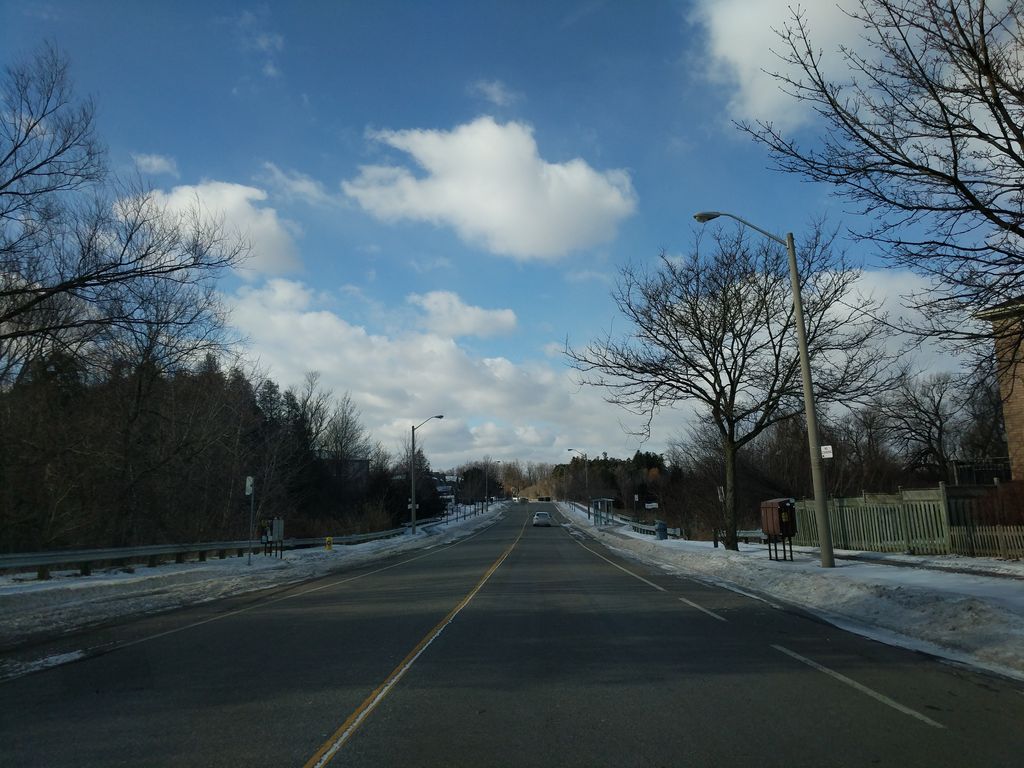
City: toronto